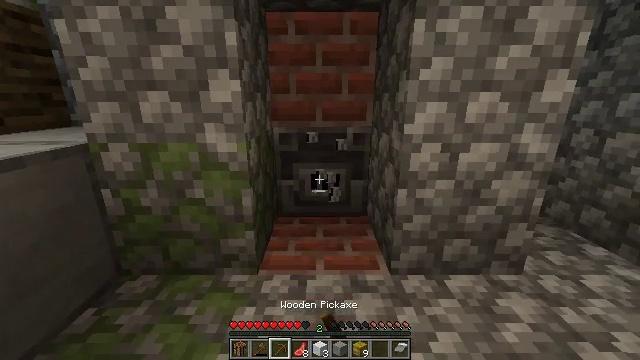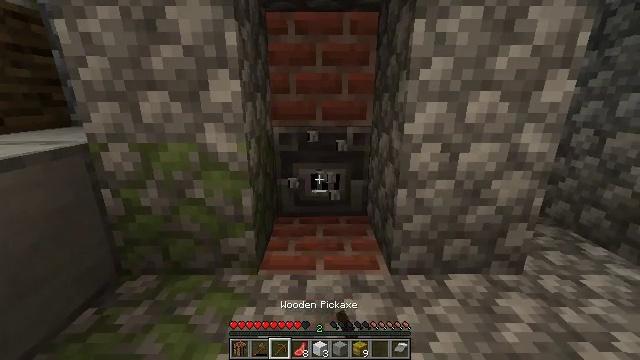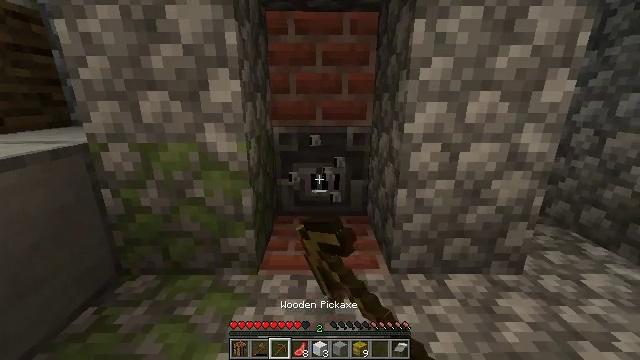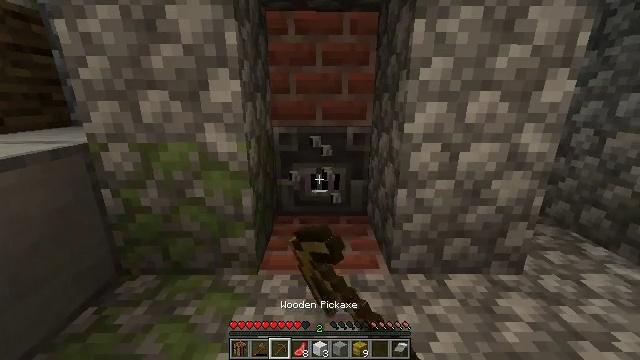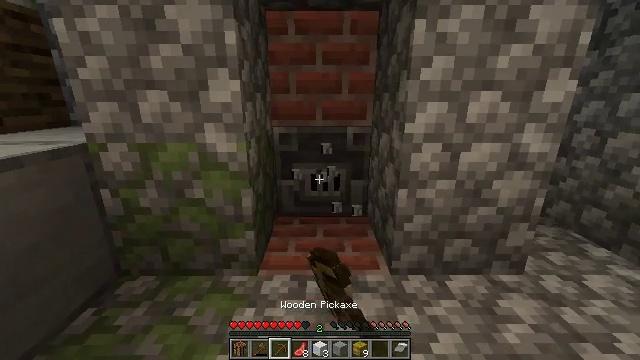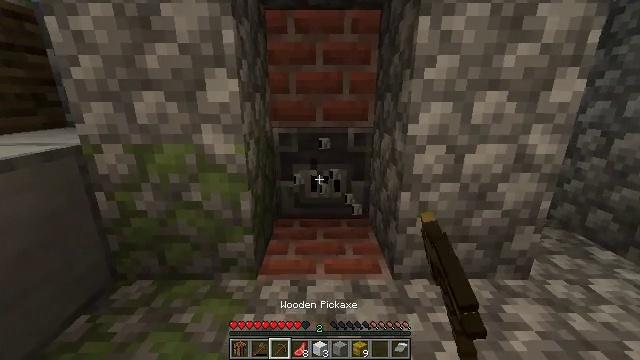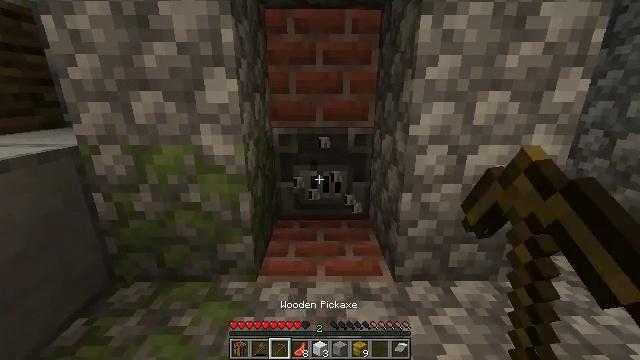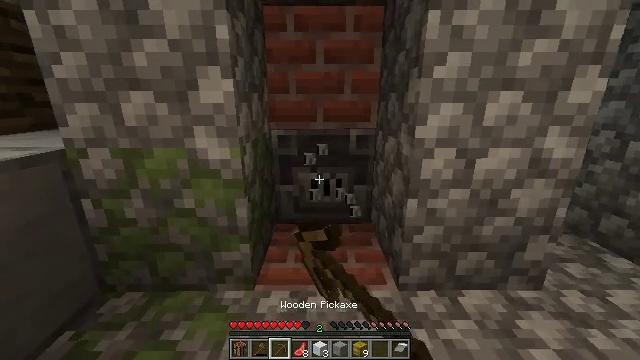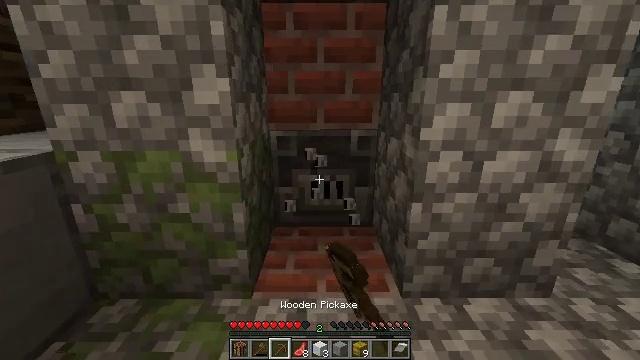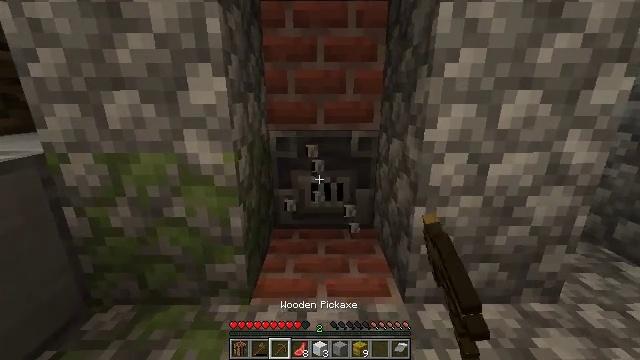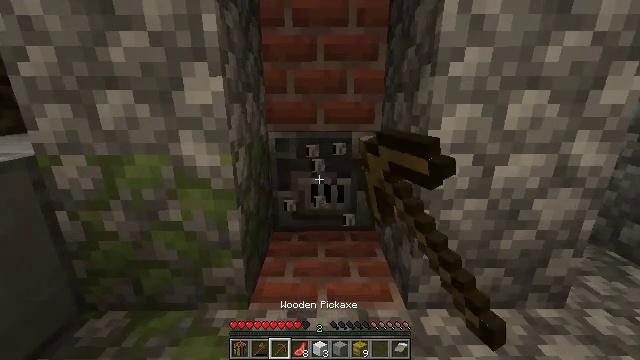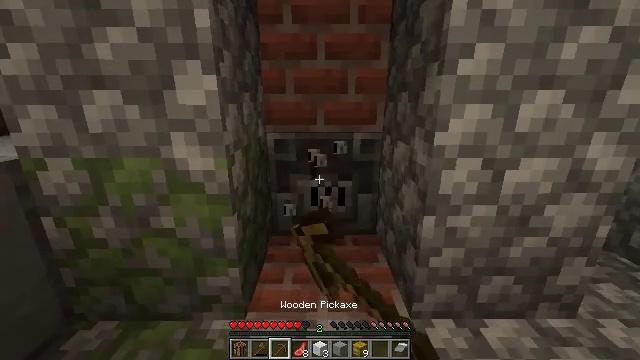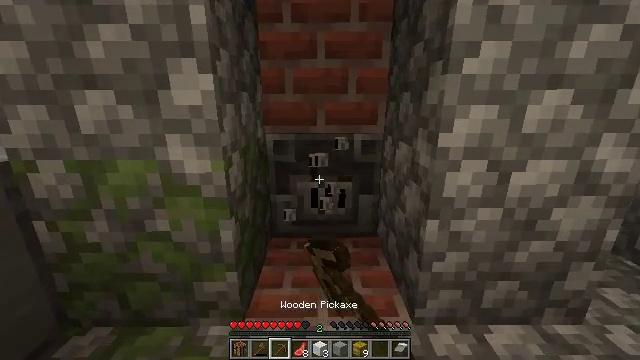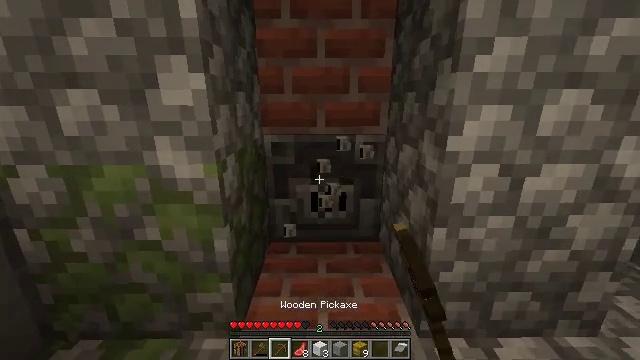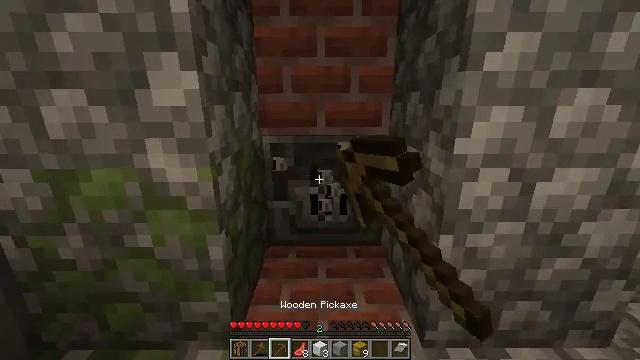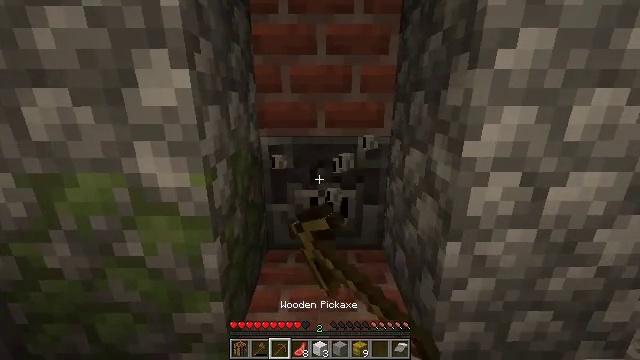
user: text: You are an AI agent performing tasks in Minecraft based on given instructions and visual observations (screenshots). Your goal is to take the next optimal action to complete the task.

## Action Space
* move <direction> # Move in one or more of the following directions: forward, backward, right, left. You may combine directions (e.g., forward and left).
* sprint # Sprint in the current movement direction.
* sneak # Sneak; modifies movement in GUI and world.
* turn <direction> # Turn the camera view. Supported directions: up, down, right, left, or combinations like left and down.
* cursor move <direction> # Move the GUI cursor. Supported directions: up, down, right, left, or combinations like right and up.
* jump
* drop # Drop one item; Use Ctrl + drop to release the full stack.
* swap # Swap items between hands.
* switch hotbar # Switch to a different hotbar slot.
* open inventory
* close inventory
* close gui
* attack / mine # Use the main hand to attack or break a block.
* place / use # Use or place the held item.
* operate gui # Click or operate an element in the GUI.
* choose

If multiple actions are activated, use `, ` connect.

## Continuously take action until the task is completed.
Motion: motion action
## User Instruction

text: Left click on the blast furnace to break it.
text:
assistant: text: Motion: sneak, attack / mine
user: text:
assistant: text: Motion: sneak, attack / mine
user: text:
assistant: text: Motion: sneak, attack / mine
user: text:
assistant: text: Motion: move forward, sneak, attack / mine
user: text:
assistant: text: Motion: move forward, sneak, attack / mine
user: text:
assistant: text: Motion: move forward, sneak, attack / mine
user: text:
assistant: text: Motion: move forward, sneak, attack / mine
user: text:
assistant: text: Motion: move forward, sneak, attack / mine
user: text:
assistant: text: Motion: move forward, sneak, attack / mine
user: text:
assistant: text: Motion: move forward, sneak, attack / mine
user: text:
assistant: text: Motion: move forward, sneak, attack / mine
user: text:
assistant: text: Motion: move forward, sneak, attack / mine
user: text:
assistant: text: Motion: move forward, sneak, attack / mine
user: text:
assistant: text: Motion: move forward, sneak, attack / mine
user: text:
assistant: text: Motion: move forward, sneak, attack / mine
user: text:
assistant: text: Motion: move forward, sneak, attack / mine
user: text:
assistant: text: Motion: move forward, sneak, attack / mine
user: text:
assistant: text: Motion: move forward, sneak, attack / mine
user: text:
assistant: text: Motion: move forward, sneak, attack / mine
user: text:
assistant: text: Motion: move forward, sneak, attack / mine
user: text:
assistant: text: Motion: move forward, sneak, attack / mine
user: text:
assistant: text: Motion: sneak, attack / mine
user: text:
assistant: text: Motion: sneak, attack / mine
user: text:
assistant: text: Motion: sneak, attack / mine
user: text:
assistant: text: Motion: sneak, attack / mine
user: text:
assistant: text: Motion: sneak, attack / mine
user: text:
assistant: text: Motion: sneak, attack / mine
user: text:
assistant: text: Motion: sneak, attack / mine
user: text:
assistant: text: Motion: sneak, attack / mine
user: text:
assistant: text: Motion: sneak, attack / mine